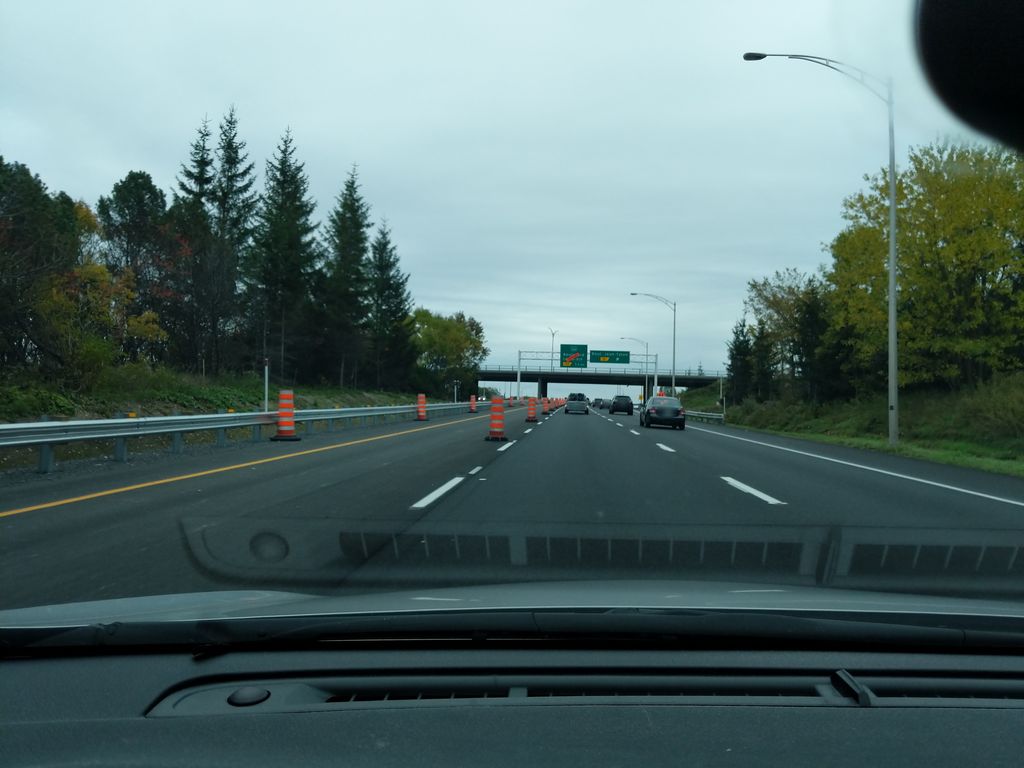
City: quebec_city